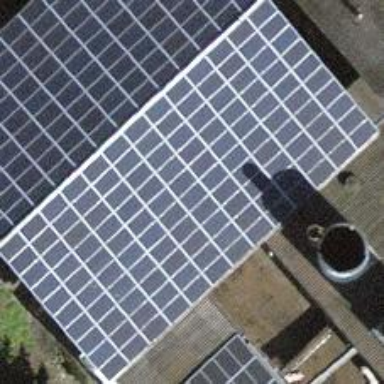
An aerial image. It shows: Solar power generator using photovoltaic panels.